Question: I'm trying to display custom listView with QQuickWidget.
Since I need two listView: one for a search result, one for a queue,
I used QTabWidget to switch between those two QQuickWidget.
I haven't finished making that listView (Because I'm a beginner at this)
so I improvised my QML to test if it works as I typed above.
When I run my app, QML that is inside QTabWidget is shown unexpectedly.
It should display a yellow rectangle and text like the QQuickWidget below, but it displays text aligned at the top left corner, without a yellow rectangle.
When the application is executed

[Things I've tried]
I assumed this is because I put QQuickWidget inside QWidget at each Tab, so I promoted those QWidget as custom page that has QQuickWidget but nothing has changed.
'''
import sys
from PyQt5.QtCore import *
from PyQt5.QtWidgets import *
from PyQt5 import uic
from PyQt5.QtQuickWidgets import QQuickWidget
from myresulttab import myResultTab
from myqueuetab import myQueueTab
#loading UI file
form_class = uic.loadUiType("mainWindowUI.ui")[0]
class WindowClass(QMainWindow, form_class) :
def __init__(self) :
super().__init__()
self.setupUi(self)
self.testQuickWidget.setSource(QUrl.fromLocalFile("resultTabQml.qml"))
if __name__ == "__main__" :
app = QApplication(sys.argv)
myWindow = WindowClass()
myWindow.show()
app.exec_()
'''
'''
<?xml version="1.0" encoding="UTF-8"?>
<ui version="4.0">
<class>MainWindow</class>
<widget class="QMainWindow" name="MainWindow">
<property name="geometry">
<rect>
<x>0</x>
<y>0</y>
<width>555</width>
<height>821</height>
</rect>
</property>
<property name="font">
<font>
<family>NanumGothic</family>
<pointsize>10</pointsize>
<weight>50</weight>
<italic>false</italic>
<bold>false</bold>
</font>
</property>
<property name="windowTitle">
<string>MainWindow</string>
</property>
<property name="styleSheet">
<string notr="true"/>
</property>
<widget class="QWidget" name="centralwidget">
<property name="styleSheet">
<string notr="true"/>
</property>
<layout class="QGridLayout" name="gridLayout" rowstretch="50,5,45,0" columnstretch="70,0">
<property name="verticalSpacing">
<number>15</number>
</property>
<item row="2" column="0" colspan="2">
<widget class="QQuickWidget" name="testQuickWidget">
<property name="resizeMode">
<enum>QQuickWidget::SizeRootObjectToView</enum>
</property>
</widget>
</item>
<item row="0" column="0" colspan="2">
<widget class="QTabWidget" name="tabWidget">
<property name="currentIndex">
<number>0</number>
</property>
<property name="elideMode">
<enum>Qt::ElideNone</enum>
</property>
<widget class="myResultTab" name="resultTab">
<property name="font">
<font>
<family>NanumGothic</family>
<pointsize>10</pointsize>
<weight>50</weight>
<italic>false</italic>
<bold>false</bold>
</font>
</property>
<attribute name="title">
<string>geomsaegcang</string>
</attribute>
</widget>
<widget class="myQueueTab" name="queueTab">
<property name="autoFillBackground">
<bool>false</bool>
</property>
<attribute name="title">
<string>QUEUE</string>
</attribute>
</widget>
</widget>
</item>
<item row="1" column="0">
<widget class="QLabel" name="console">
<property name="sizePolicy">
<sizepolicy hsizetype="Preferred" vsizetype="Minimum">
<horstretch>0</horstretch>
<verstretch>0</verstretch>
</sizepolicy>
</property>
<property name="font">
<font>
<family>NanumGothic</family>
<pointsize>10</pointsize>
<weight>50</weight>
<italic>false</italic>
<bold>false</bold>
</font>
</property>
<property name="toolTip">
<string extracomment="peurogeuraemi dangsinege bonaeneun pyeonjiibnida. dajeonghage daehaejuseyo :)"/>
</property>
<property name="text">
<string>resultTabQML.qml should be displayed like this!</string>
</property>
</widget>
</item>
</layout>
</widget>
<widget class="QMenuBar" name="menubar">
<property name="geometry">
<rect>
<x>0</x>
<y>0</y>
<width>555</width>
<height>20</height>
</rect>
</property>
<widget class="QMenu" name="menu_F">
<property name="title">
<string>pail(&amp;F)</string>
</property>
</widget>
<widget class="QMenu" name="menu_E">
<property name="title">
<string>pyeonjib(&amp;E)</string>
</property>
<addaction name="separator"/>
<addaction name="separator"/>
</widget>
<addaction name="menu_F"/>
<addaction name="menu_E"/>
</widget>
<widget class="QStatusBar" name="statusbar"/>
</widget>
<customwidgets>
<customwidget>
<class>QQuickWidget</class>
<extends>QWidget</extends>
<header location="global">QtQuickWidgets/QQuickWidget</header>
</customwidget>
<customwidget>
<class>myResultTab</class>
<extends>QWidget</extends>
<header>myresulttab.h</header>
<container>1</container>
</customwidget>
<customwidget>
<class>myQueueTab</class>
<extends>QWidget</extends>
<header>myqueuetab.h</header>
<container>1</container>
</customwidget>
</customwidgets>
<resources/>
<connections/>
<slots>
<slot>inquireDataBtnPressed()</slot>
<slot>insertDataBtnPressed()</slot>
<slot>deleteDataBtnPressed()</slot>
<slot>updateDataBtnPressed()</slot>
<slot>getDataFromApiBtnPressed()</slot>
</slots>
</ui>
'''
'''
from PyQt5.QtCore import *
from PyQt5.QtWidgets import *
from PyQt5.QtQuickWidgets import QQuickWidget
class myResultTab(QWidget):
def __init__(self):
super().__init__()
layout = QVBoxLayout(self)
resultQuickWidget = QQuickWidget(QUrl.fromLocalFile("resultTabQml.qml"))
layout.addWidget(resultQuickWidget)
self.setLayout(layout)
'''
'''
from PyQt5.QtCore import *
from PyQt5.QtWidgets import *
from PyQt5.QtQuickWidgets import QQuickWidget
class myQueueTab(QWidget):
def __init__(self):
super().__init__()
layout = QVBoxLayout(self)
queueQuickWidget = QQuickWidget(QUrl.fromLocalFile("queueTabQml.qml"))
layout.addWidget(queueQuickWidget)
self.setLayout(layout)
'''
'''
import QtQuick 2.9
import QtQuick.Window 2.2
import QtQuick.Controls 2.2
Item{
Rectangle{
id:rect1
color:"yellow"
anchors.fill: parent
Text {
id: sampleText1
text: qsTr("sampleText1")
font.family: "Arial"
font.pointSize: 50
anchors.rightMargin: 0
anchors.bottomMargin: 0
anchors.fill: parent
verticalAlignment: Text.AlignVCenter
horizontalAlignment: Text.AlignHCenter
}
}
}
/*##^##
Designer {
D{i:0;autoSize:true;height:480;width:640}
}
##^##*/
'''
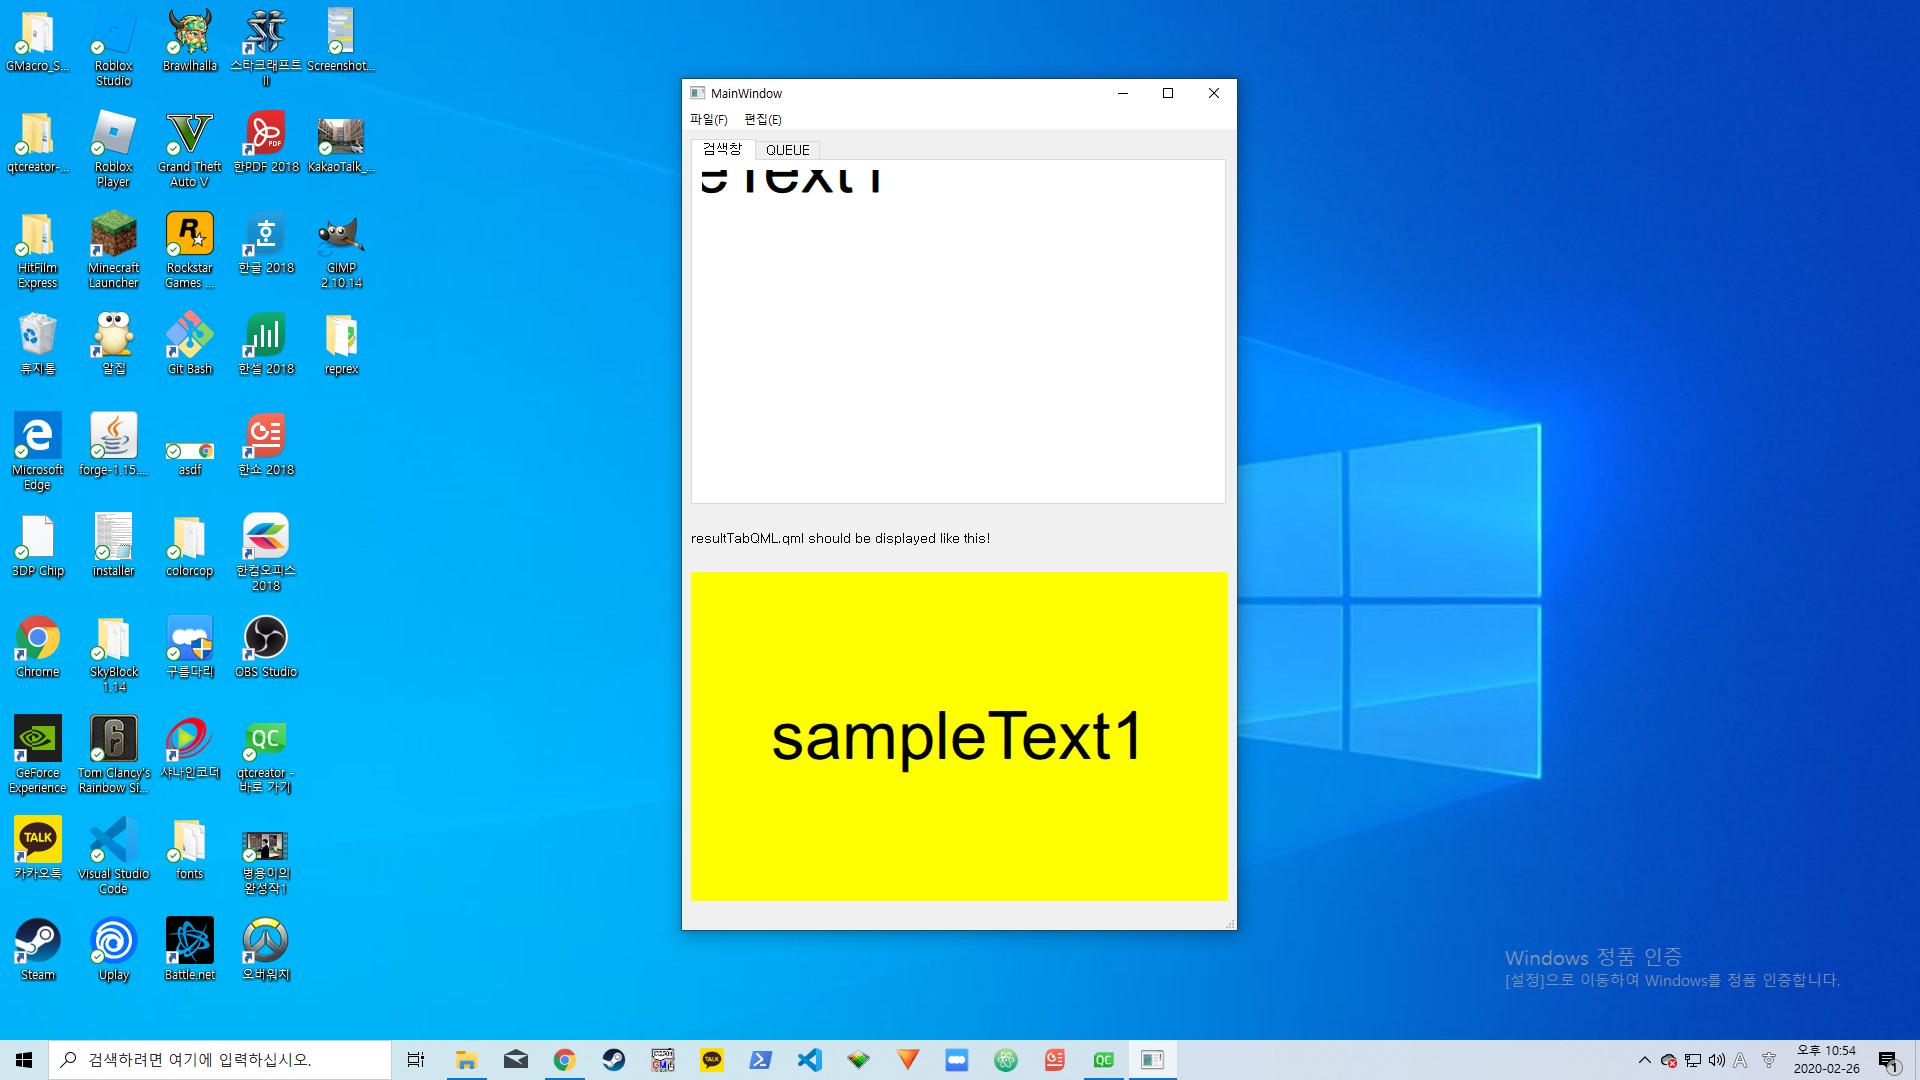
Answer: You have to set the <URL> property to 'SizeRootObjectToView' so that the root expands based on the size of QQuickWidget:
'''
import os
from PyQt5.QtCore import QUrl
from PyQt5.QtWidgets import QVBoxLayout, QWidget
from PyQt5.QtQuickWidgets import QQuickWidget
CURRENT_DIR = os.path.dirname(os.path.realpath(__file__))
class myResultTab(QWidget):
def __init__(self):
super().__init__()
layout = QVBoxLayout(self)
filename = os.path.join(CURRENT_DIR, "resultTabQml.qml")
resultQuickWidget = QQuickWidget(QUrl.fromLocalFile(filename))
resultQuickWidget.setResizeMode(QQuickWidget.SizeRootObjectToView)
layout.addWidget(resultQuickWidget)
'''
<URL>
If you do not set it then the resizeMode uses the default 'SizeViewToRootObject' that the item will not take into account the size of the view so that the item will have size 0x0 and consequently the yellow rectangle will also be that same size, and the text will be centered on the position (0, 0) which is shown in the image provided by the OP.